Field crop: tomato
Growth stage: 1
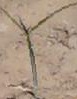
Species: cyperus